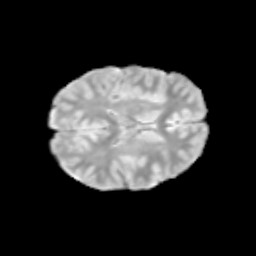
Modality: T2w
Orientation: axial
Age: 12
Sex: male
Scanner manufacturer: siemens
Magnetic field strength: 3 T
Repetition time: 3.8 s
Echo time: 0.07 s